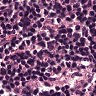
Metastatic tissue present: no